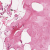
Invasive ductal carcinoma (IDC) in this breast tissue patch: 0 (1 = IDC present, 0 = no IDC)